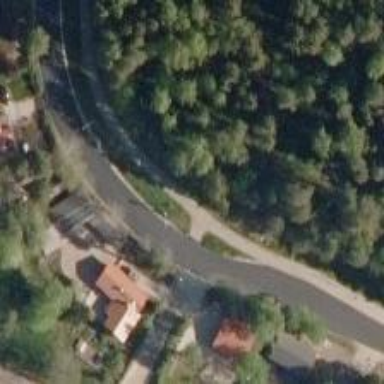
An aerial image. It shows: Asphalt cycleway.